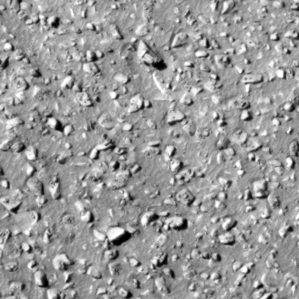
Label: non_frost